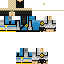
A male skeleton skin with dark skin, wearing brown helmet dressed in a blue armor chest and black pants, featuring a closed mouth.